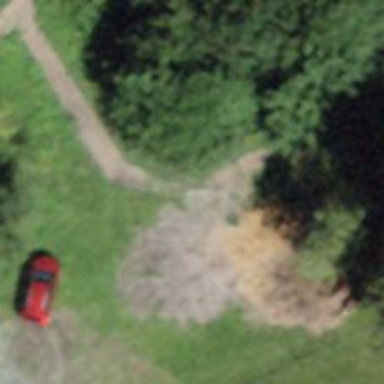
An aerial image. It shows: Unpaved footway.